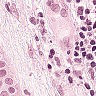
Metastatic tissue present: yes